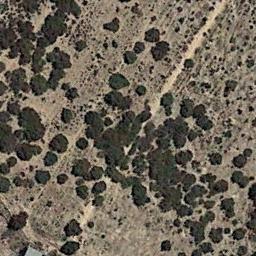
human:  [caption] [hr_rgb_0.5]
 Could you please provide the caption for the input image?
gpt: Some connected chaparrals of different sizes grow on the wasteland and a dirt road goes through the wasteland .

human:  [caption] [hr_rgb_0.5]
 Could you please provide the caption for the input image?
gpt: There are several trees and some weeds in this desert .

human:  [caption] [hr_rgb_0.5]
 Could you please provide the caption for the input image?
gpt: A dense mass of chaparral is distributed over a sparse mass of chaparral on the sand .

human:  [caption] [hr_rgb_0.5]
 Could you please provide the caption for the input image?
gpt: There are some different kinds of bushes make up the chaparral in the bare land .

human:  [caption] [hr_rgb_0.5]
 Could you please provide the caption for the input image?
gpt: The chaparral is not evenly distributed .